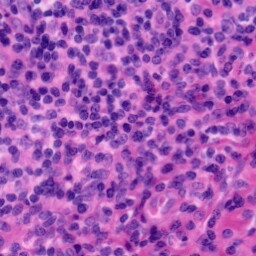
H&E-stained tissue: Tonsil